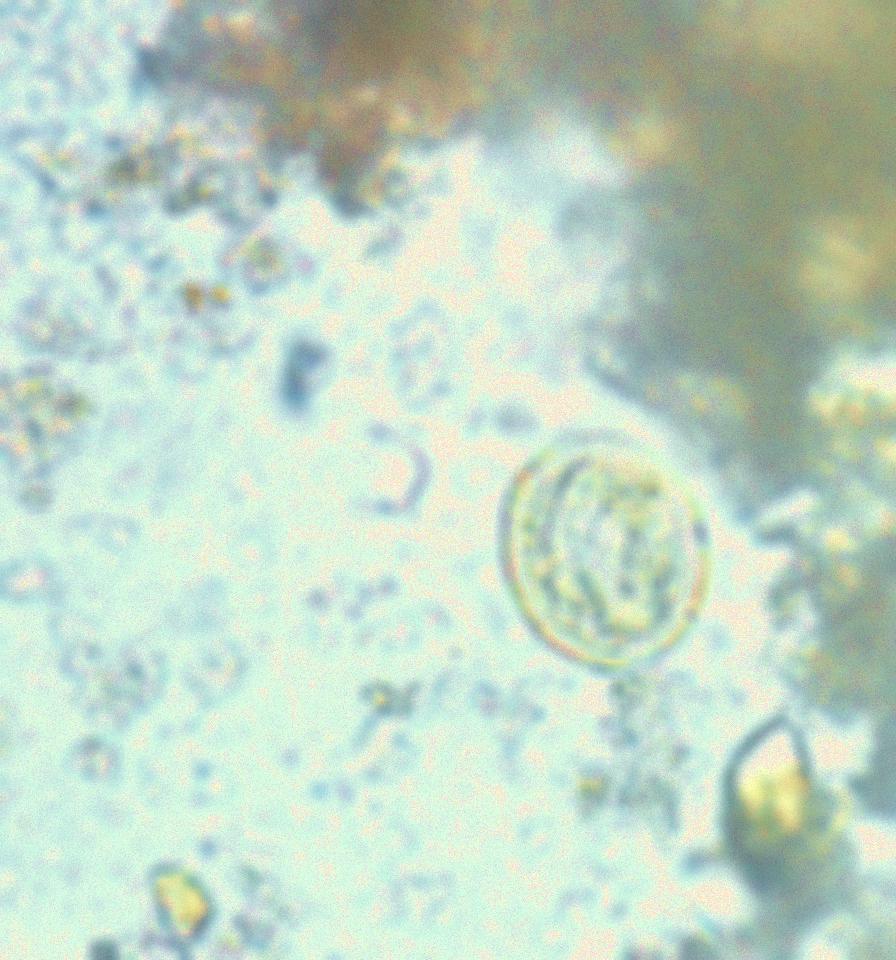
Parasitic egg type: Ascaris lumbricoides